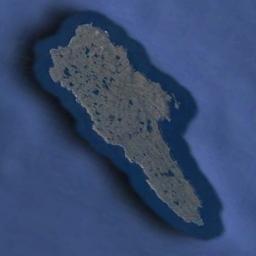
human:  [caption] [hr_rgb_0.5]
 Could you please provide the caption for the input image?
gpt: Irregularly shaped islands are surrounded by blue sea water, And the islands are green and yellow-brown .

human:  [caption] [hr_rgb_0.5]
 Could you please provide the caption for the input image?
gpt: The shape of the island is strange .

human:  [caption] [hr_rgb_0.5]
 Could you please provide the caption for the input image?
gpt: The island without vegetation is surrounded by light blue waters .

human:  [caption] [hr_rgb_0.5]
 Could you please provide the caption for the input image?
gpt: The land on the island is uneven .

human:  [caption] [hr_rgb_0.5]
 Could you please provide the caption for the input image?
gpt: The island with some lakes is surrounded by a blue sea .